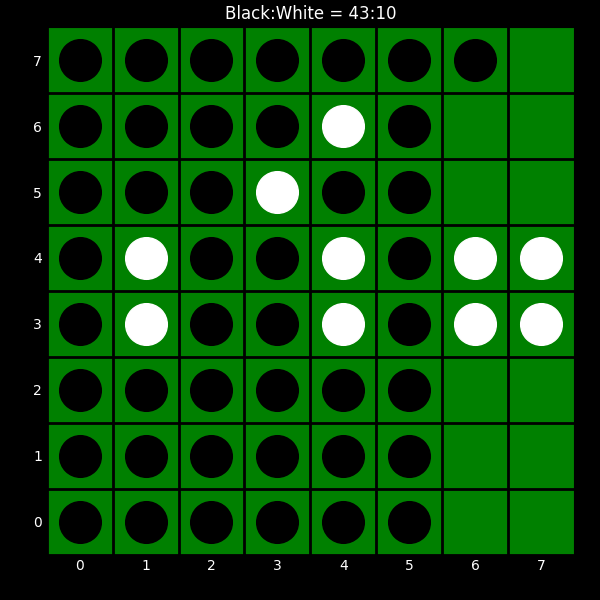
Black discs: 43
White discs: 10